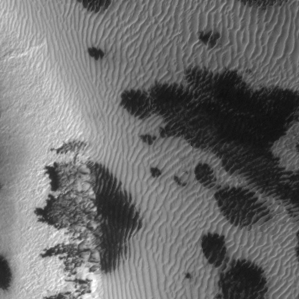
Label: frost